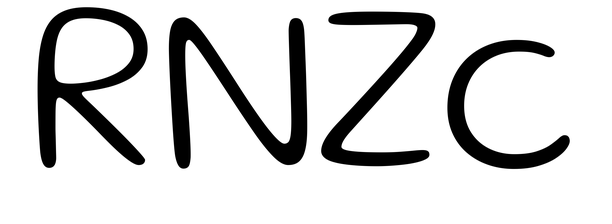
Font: Gluten_ExtraLight